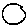
Label: circle